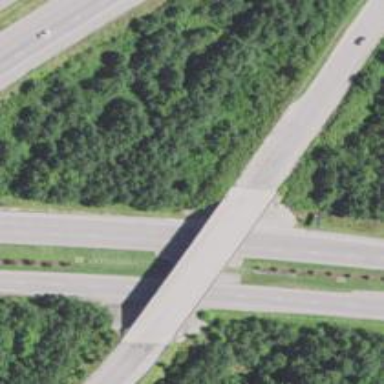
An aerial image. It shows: Bridge on motorway link.